Question: I am using Microsoft Visual Studio to create a utility for firmware upgrade.
I am facing a very perplexing problem here.
'''
printf("Before
");
if(any_device_active())
stat=switchover(ni_handle,&SWover);
else return; <<<<--------Second ONE
printf("switch over stat =%d
",stat);
Sleep(1000);
return; <<<<<---------Third ONE
'''
As observed the first return is successful.
All the returns after that fail.
I don't seem to get the problem.
I don't even know what to look for.
Also by the way the 'switchover' function is empty and just returns a 0.
'any_device_active' just returns 0 and prints a list , no problem there.
This is the error code the visual debugger throws 0xc0000409.
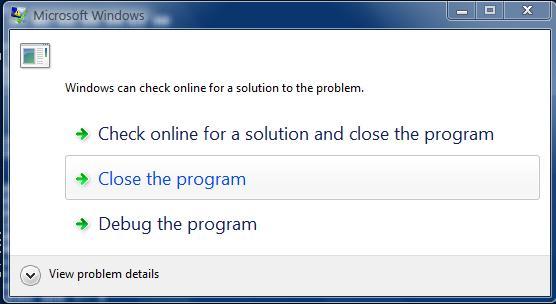
Answer: 0xC0000409 is STATUS_STACK_BUFFER_OVERRUN: It means some write to a pointer overwrote something it shouldn't have on the stack, and the C Run-Time Library's security code in your function's epilog detected it.
You have some kind of buffer overflow bug or improper pointer use in your switchover() function.